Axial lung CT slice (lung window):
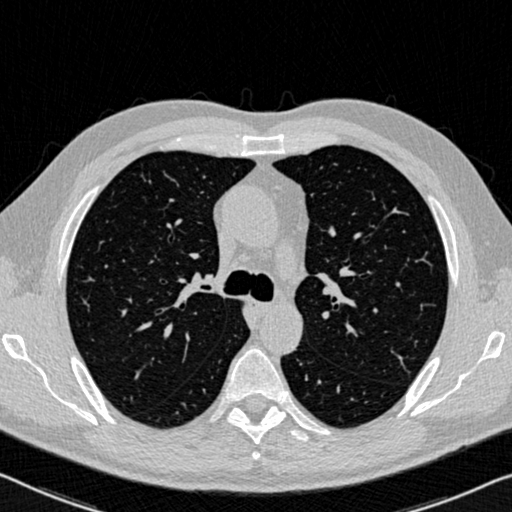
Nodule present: no